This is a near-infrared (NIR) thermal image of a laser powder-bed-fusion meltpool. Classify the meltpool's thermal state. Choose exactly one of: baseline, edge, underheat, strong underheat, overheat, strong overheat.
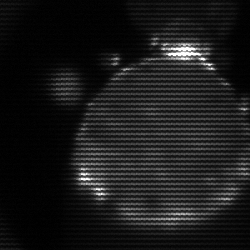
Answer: edge